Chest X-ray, PA view. Patient: 54 years old, sex M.
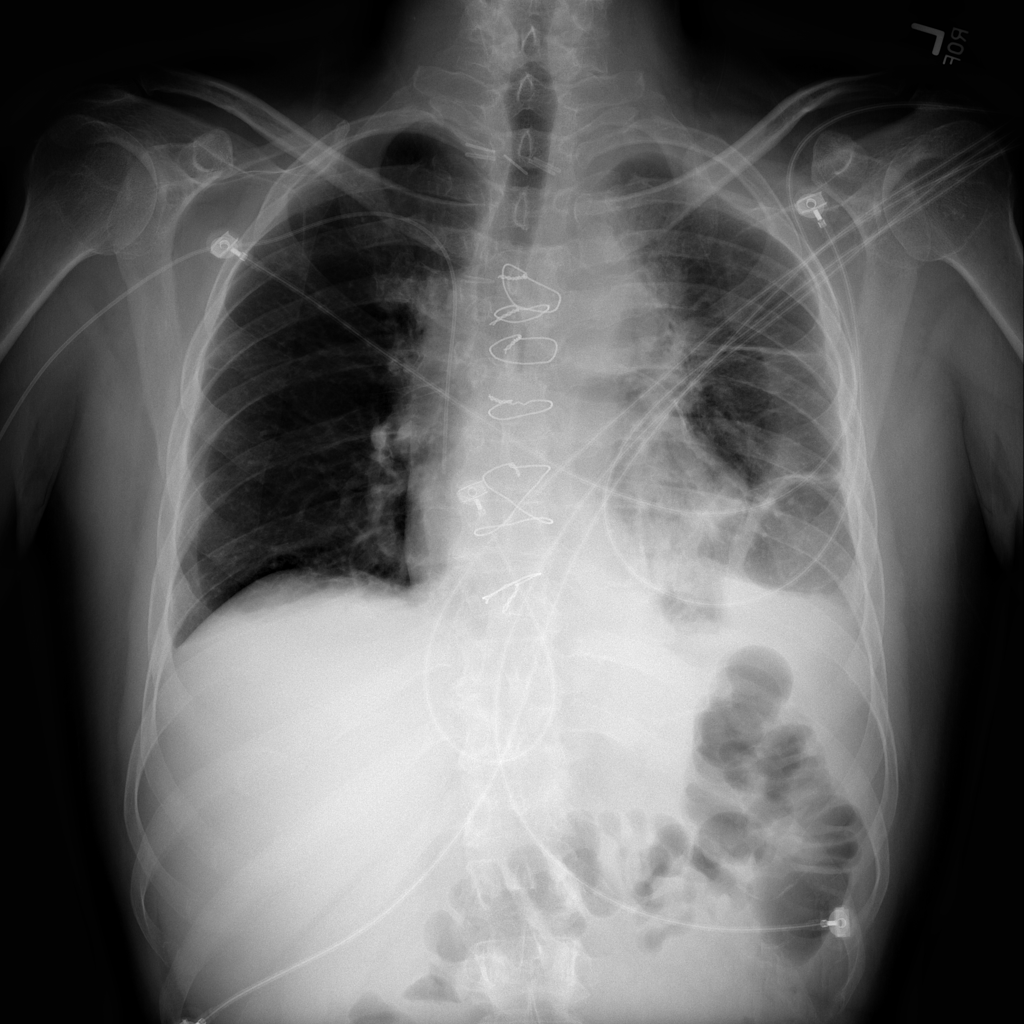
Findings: Atelectasis, Pleural_Thickening